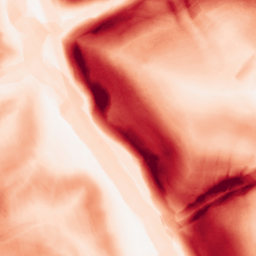
Category: morphological
Decomposition family: morphological_gradient
Decomposition parameters: size: 10
shape: diamond
Upsampling method: bicubic
Upsampling parameters: scale: 8
Upsampling scale: 8